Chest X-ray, PA view. Patient: 58 years old, sex F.
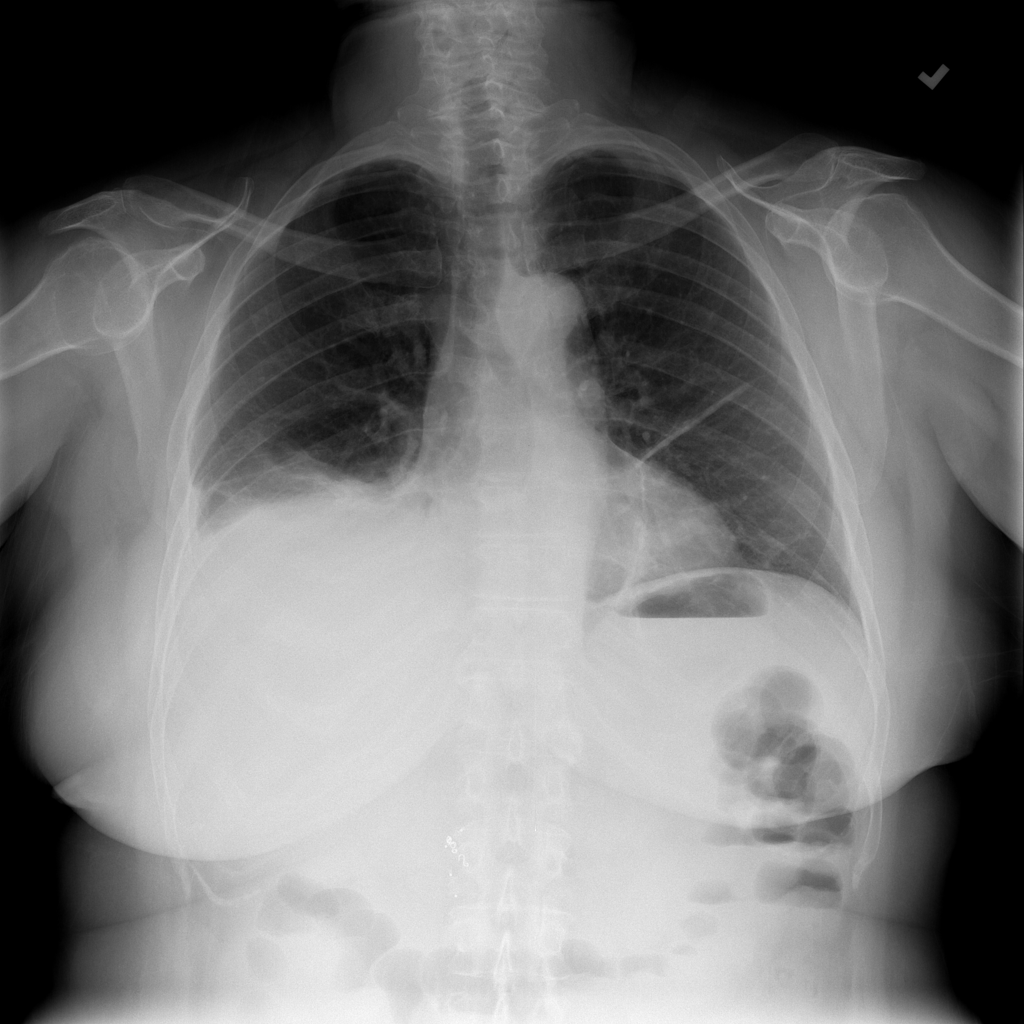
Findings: Atelectasis, Effusion